Aerial crown-view tile of a tropical tree (Barro Colorado Island, Panama), acquired 20250715:
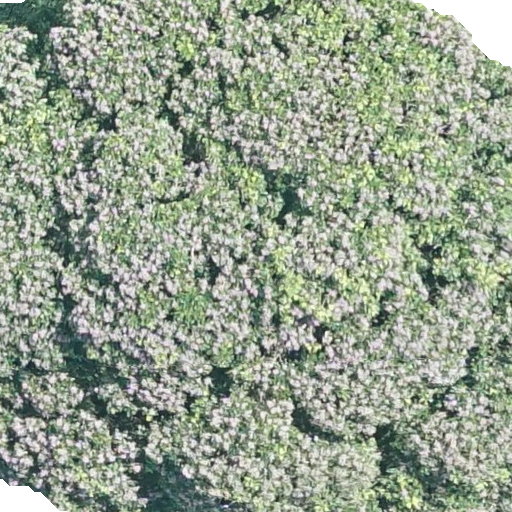
Species: Dipteryx oleifera
GBIF accepted scientific name: Dipteryx oleifera
Crown area: 557.721 m²